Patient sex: M
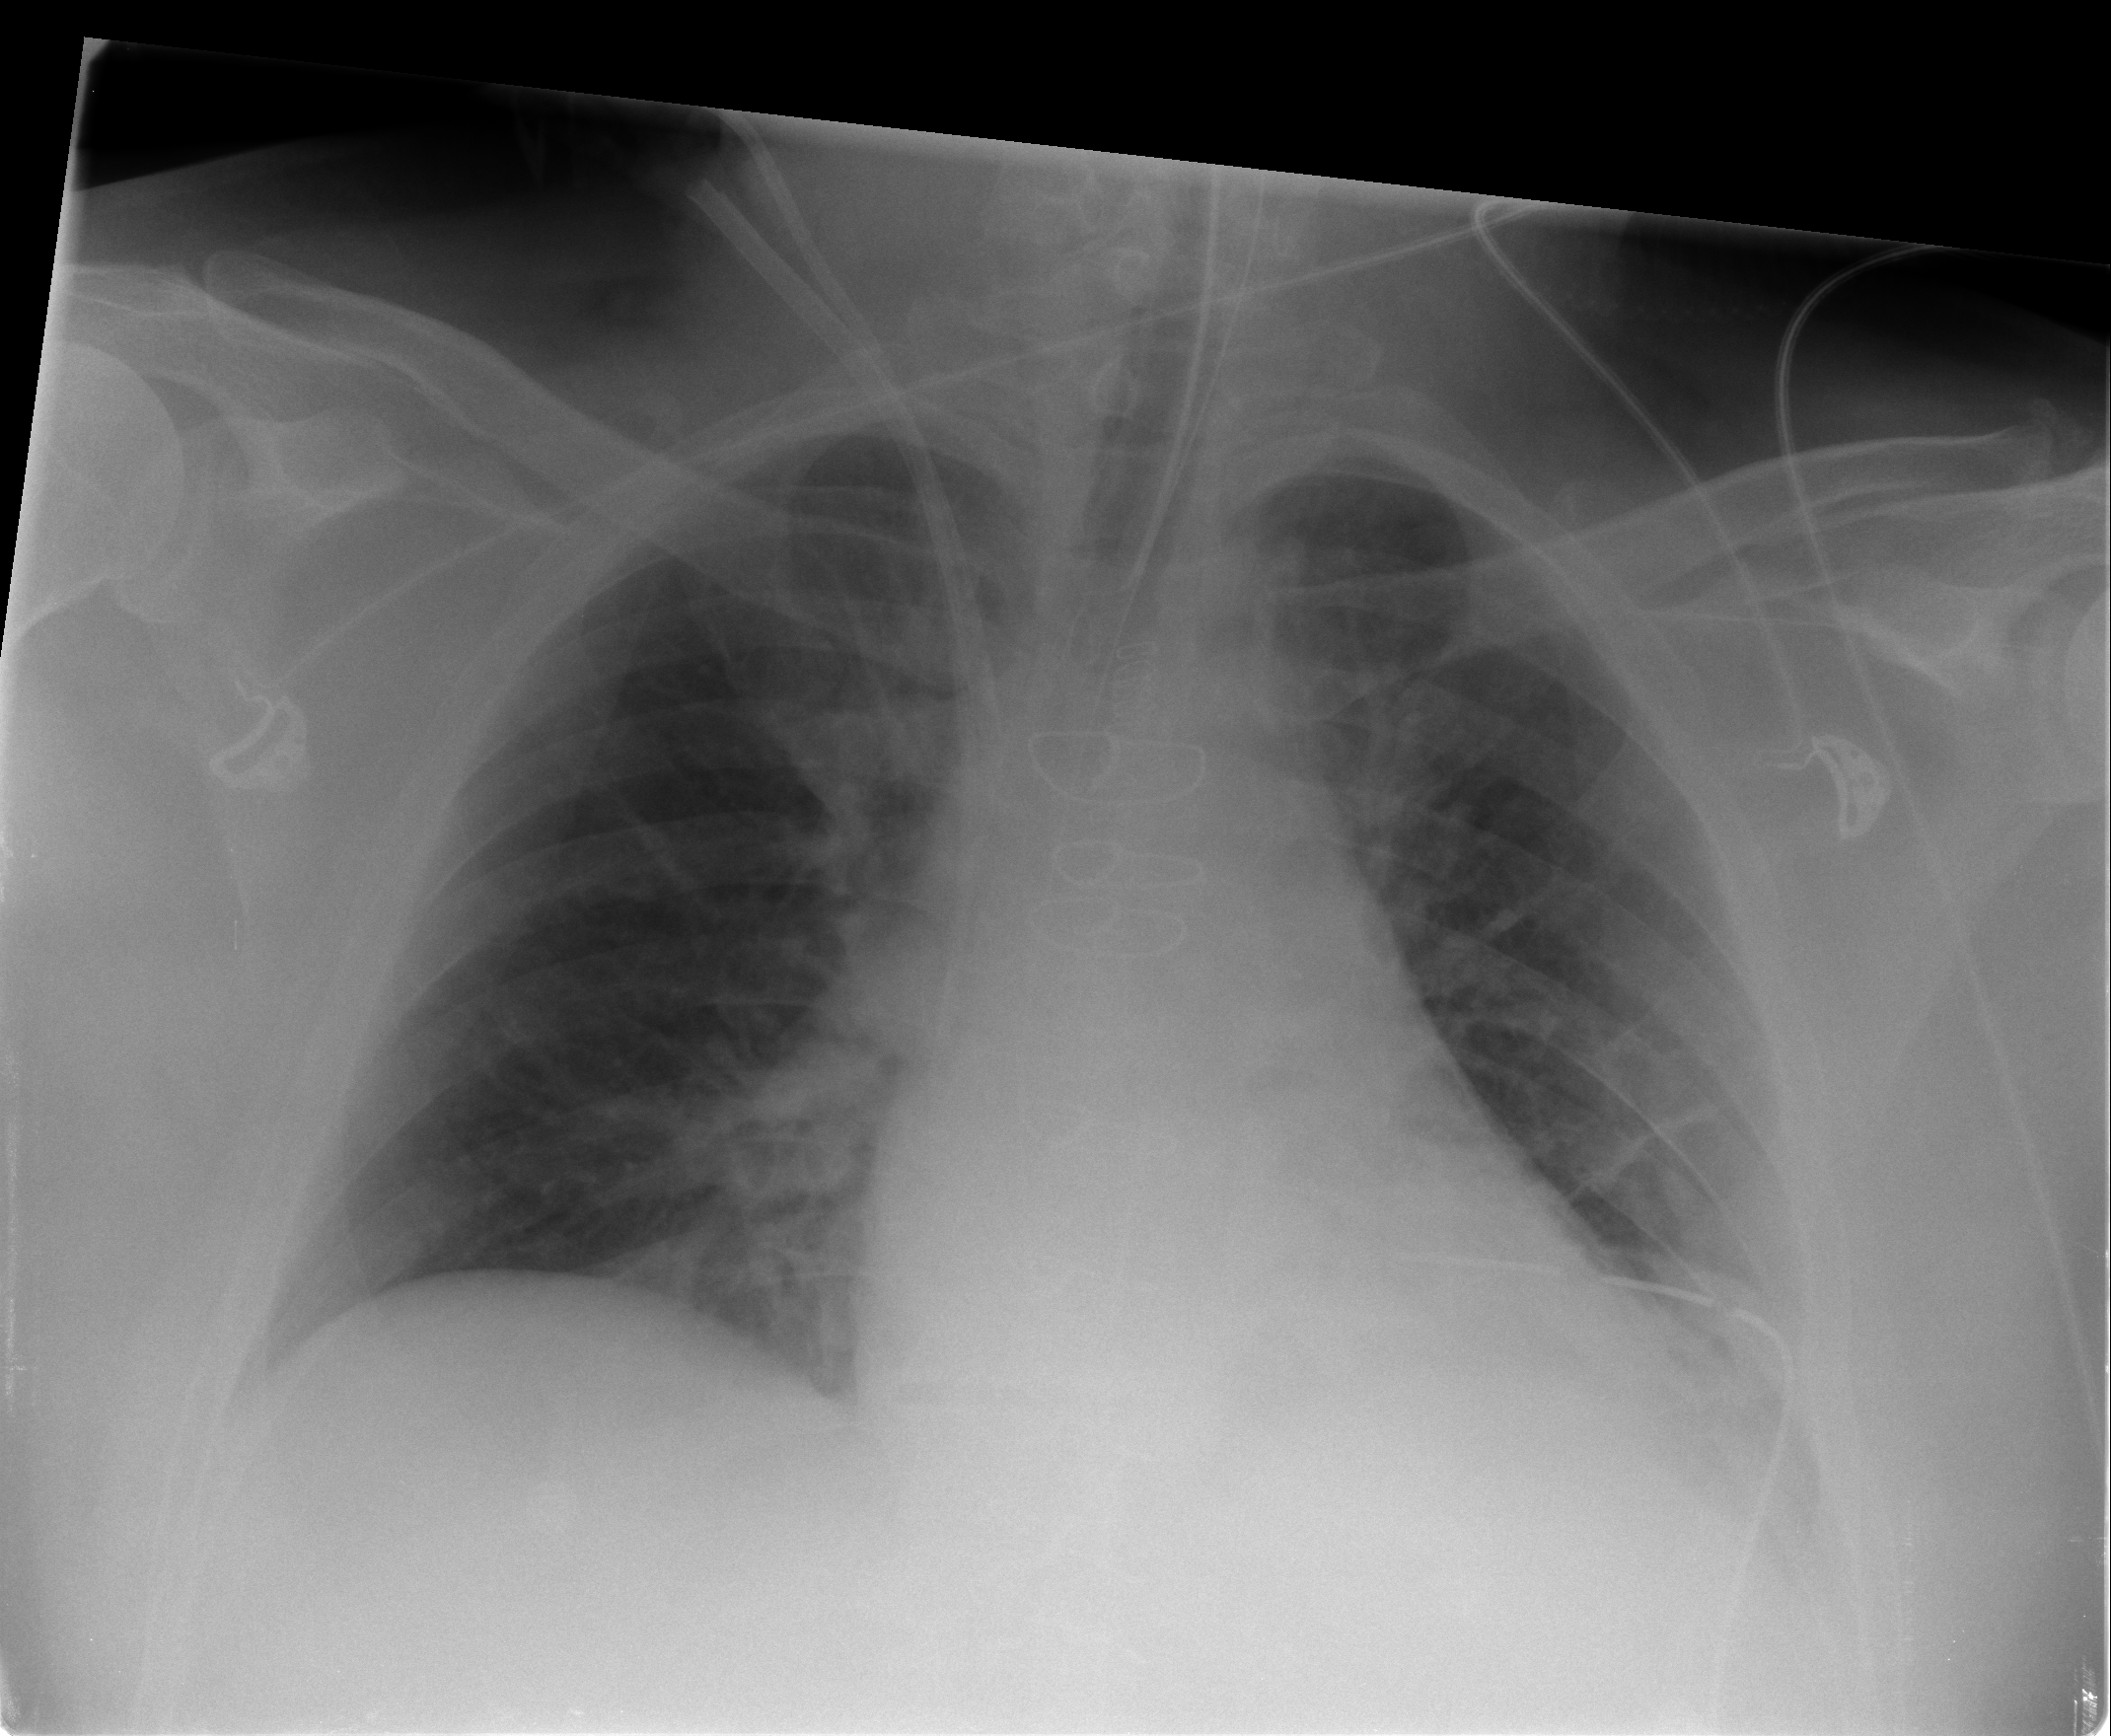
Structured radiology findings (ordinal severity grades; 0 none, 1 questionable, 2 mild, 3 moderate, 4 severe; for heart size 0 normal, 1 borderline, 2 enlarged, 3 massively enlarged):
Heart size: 2
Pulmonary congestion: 2
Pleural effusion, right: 0
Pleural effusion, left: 0
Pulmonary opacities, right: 0
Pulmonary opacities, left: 2
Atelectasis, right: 0
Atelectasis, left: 2